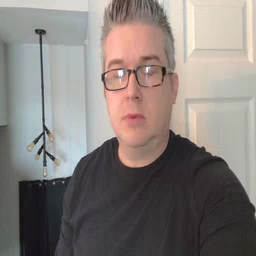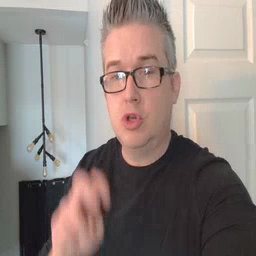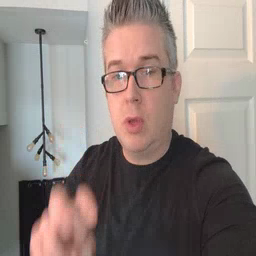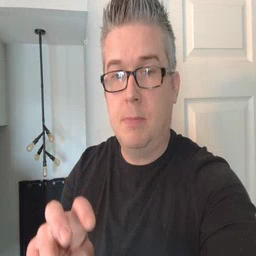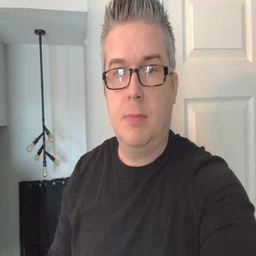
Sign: jump